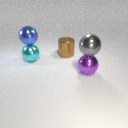
large gray metal sphere above large purple metal sphere